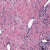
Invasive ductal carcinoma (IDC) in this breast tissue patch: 1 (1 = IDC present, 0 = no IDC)